Field crop: maize
Growth stage: 2
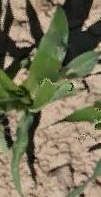
Species: maize